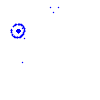
Particle: kaon